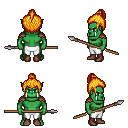
a pixel art fantasy rpg character, male body template, orc, green skin, leather shoulder armor, white pants, light blonde short topknot hairstyle, brown shoes, spear, four views (front, back, left, right), 2x2 character sprite sheet, small pixel art, hard edges, no anti-aliasing